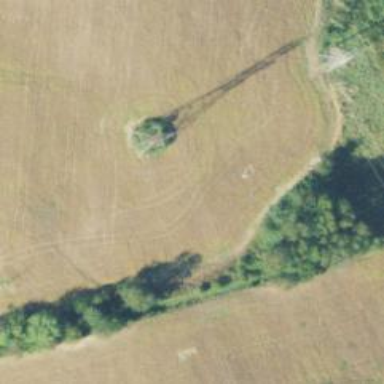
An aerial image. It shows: Lattice structure tower.